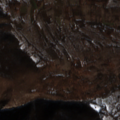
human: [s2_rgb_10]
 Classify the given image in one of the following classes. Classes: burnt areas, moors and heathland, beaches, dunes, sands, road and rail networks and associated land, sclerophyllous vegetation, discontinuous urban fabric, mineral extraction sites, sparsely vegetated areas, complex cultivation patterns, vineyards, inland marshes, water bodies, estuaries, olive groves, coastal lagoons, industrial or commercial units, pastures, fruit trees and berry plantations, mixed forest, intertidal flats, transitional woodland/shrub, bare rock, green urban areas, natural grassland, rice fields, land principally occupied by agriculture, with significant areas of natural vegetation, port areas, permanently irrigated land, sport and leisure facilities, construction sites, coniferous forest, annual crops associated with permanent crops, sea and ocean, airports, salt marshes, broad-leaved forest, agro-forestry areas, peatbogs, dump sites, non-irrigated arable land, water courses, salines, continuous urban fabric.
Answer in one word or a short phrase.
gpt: complex cultivation patterns, land principally occupied by agriculture, with significant areas of natural vegetation, broad-leaved forest, transitional woodland/shrub